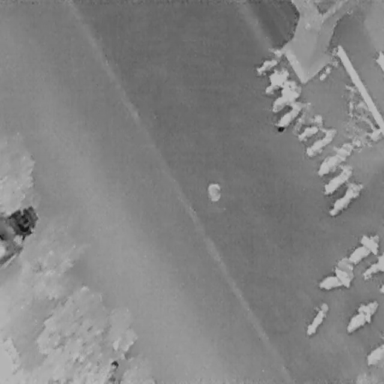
There are 17 objects shown in the infrared image, including a Car, and 16 Bicycles.